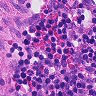
Metastatic tissue present: no